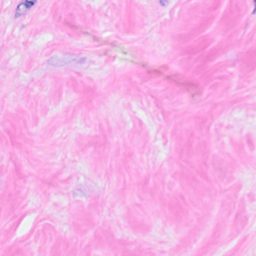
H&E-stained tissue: Breast